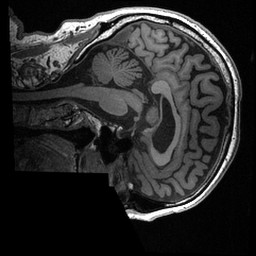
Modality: T1w
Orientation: sagittal
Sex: male
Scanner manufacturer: ge
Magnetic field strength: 3 T
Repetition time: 0.0064 s
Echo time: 0.00281 s